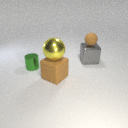
large brown rubber cube below large yellow metal sphere